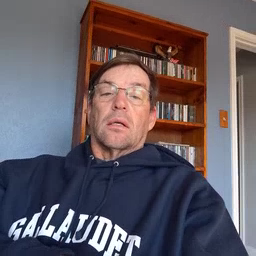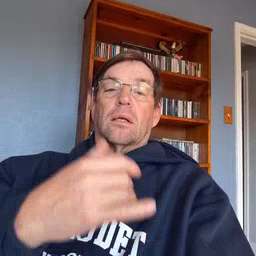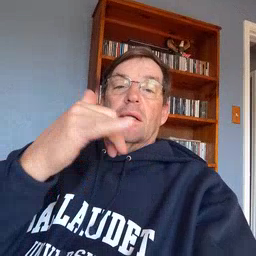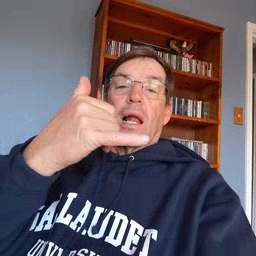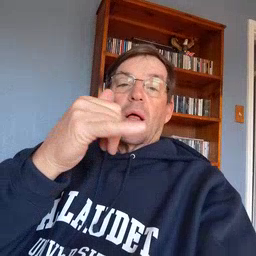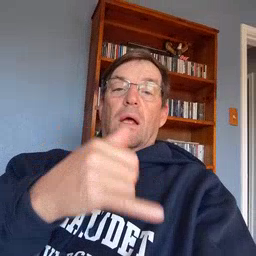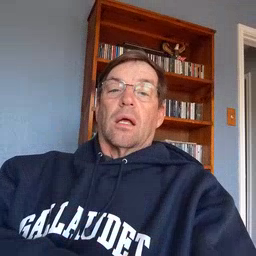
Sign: yellow